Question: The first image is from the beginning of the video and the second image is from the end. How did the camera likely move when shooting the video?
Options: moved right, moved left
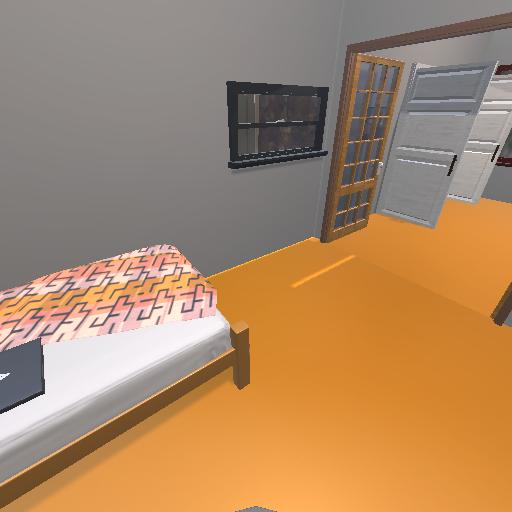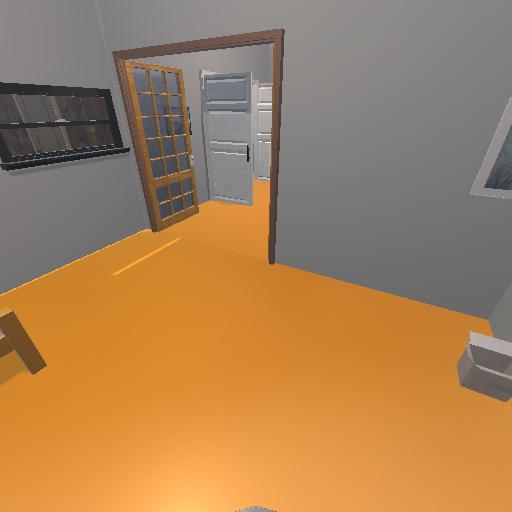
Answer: moved right